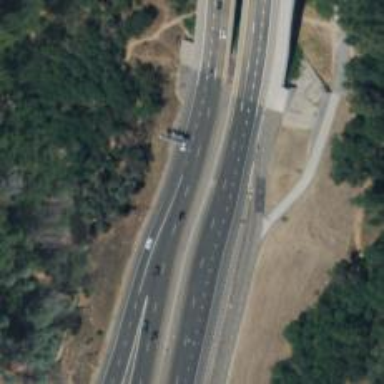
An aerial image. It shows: Motorway junction.